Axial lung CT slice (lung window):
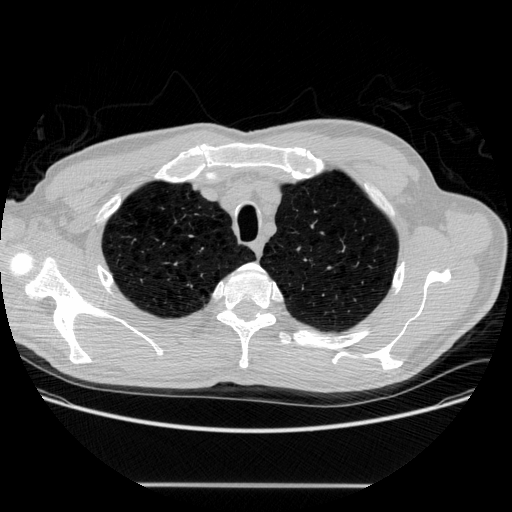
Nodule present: no